Question: I'm creating a custom select plugin. Everything is going great, but the dropdowns ('<ul>'-objects) are overlapping on each other :(
I understand, that the overlapping order is set after the elements order on page or when they are created. So my question is: '<ul>'
I just need the correct method. I'm not going to copy the full code, but a little example:
'''
$('#trigger').click(function () {
new_dropdown.slideDown();
});
'''

So lets say, that I open the green select the last.. How can I make it on top of the yellow one?
For easier testing I created jsfiddle. For future references I'll post the link: <URL> This is the live demo of the problem at hand.
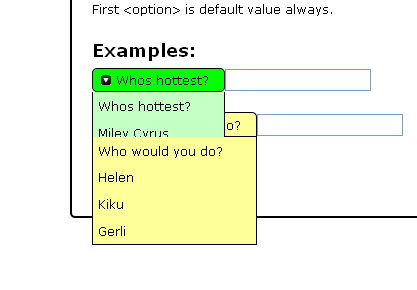
Answer: What you're looking for is the <URL>.
You could probably just set them in ascending order (e.g. set green one to 1000, yellow to 1001), but if you really need to bring it to the front when clicked, you can change the z-index with javascript
'''
var zindex=100;
$("#trigger").click( function() {
newdropdown.css('z-index', ++zindex);
});
'''
Here's a demo: <URL>.
Edit: gilly3's approach is better, and as was mentioned there may be some issues with older versions of IE.